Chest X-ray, AP view. Patient: 82 years old, sex M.
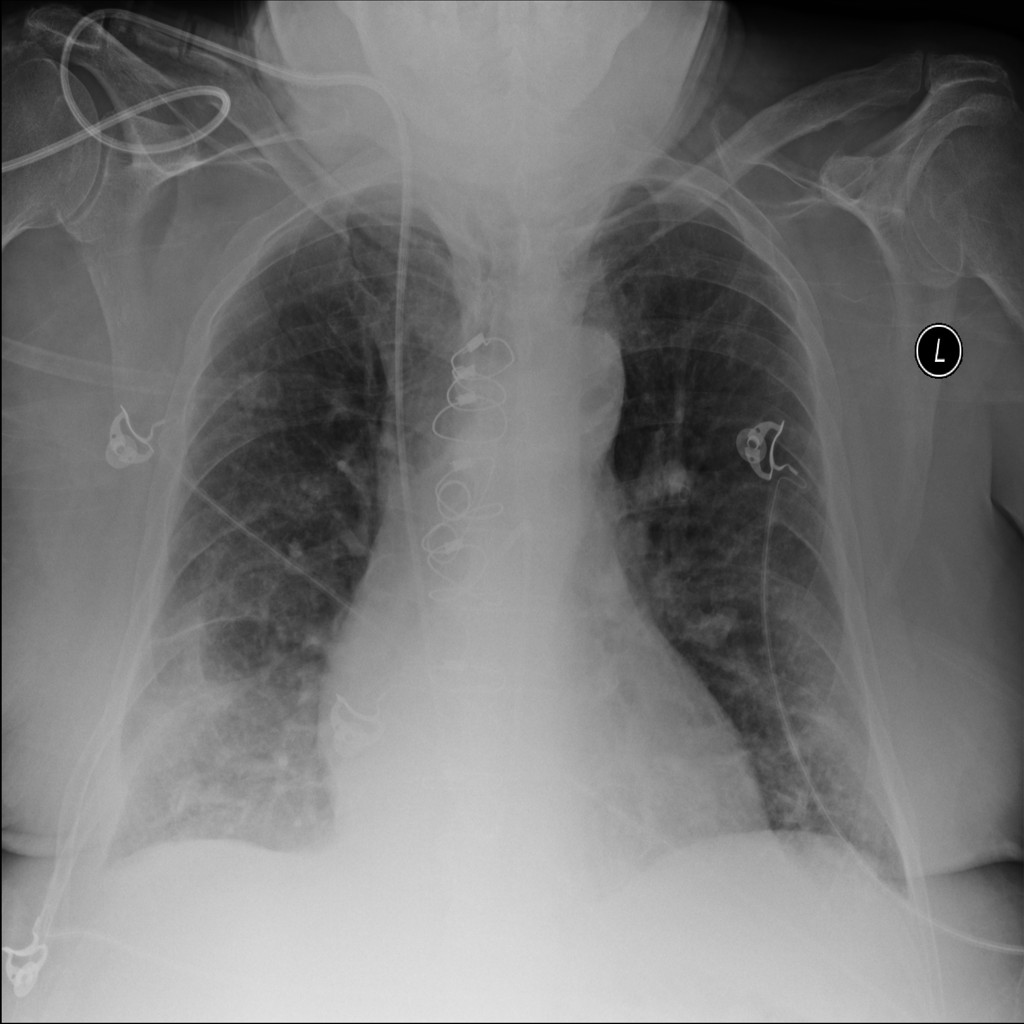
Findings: Effusion